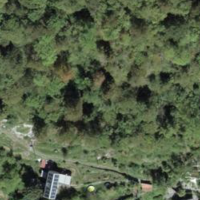
EUNIS habitat code: 41
Species observed at this site:
Erigeron karvinskianus